【题型】解答题　【知识点】解析几何　【难度】easy
已知 $\triangle ABC$ 的顶点 $A(2,0)$，$B(0,4)$，且重心 $G$ 的坐标为 $\left(-\dfrac{2}{3},\dfrac{4}{3}\right)$。
(1) 求 $\triangle ABC$ 的面积；
(2) 数学家欧拉在 1765 年提出定理：三角形的外心、重心、垂心依次位于同一直线上，这条直线被后人称之为三角形的欧拉线。求 $\triangle ABC$ 的欧拉线的一般式方程。
【解答】
【详解】
(1) 设 $C(x,y)$，则由重心 $G$ 的坐标为 $\left(-\dfrac{2}{3},\dfrac{4}{3}\right)$，有
\[
\begin{cases}
\dfrac{1}{3}(2+0+x) = -\dfrac{2}{3} \\
\dfrac{1}{3}(0+4+y) = \dfrac{4}{3}
\end{cases},
\]
解得 $x=-4,y=0$，即 $C(-4,0)$。
故 $\triangle ABC$ 是以 $AC$ 为底，$BO$ 为高的三角形，面积
\[
S_{\triangle ABC} = \dfrac{1}{2} \times [2-(-4)] \times 4 = 12.
\]

---
(2) 设 $\triangle ABC$ 的外心 $P(x,y)$，则由外心性质可得 $P$ 在 $AC$ 的中垂线 $x=-1$ 上，即 $P(-1,y)$。
由 $|PC| = \sqrt{[-1-(-4)]^2 + y^2}$，$|PB| = \sqrt{(-1)^2 + (y-4)^2}$，$|PC|=|PB|$，
则 $9 + y^2 = 1 + (y-4)^2$，即 $9 + y^2 = 1 + y^2 - 8y + 16$，解得 $y=1$，即 $P(-1,1)$。
又 $G\left(-\dfrac{2}{3},\dfrac{4}{3}\right)$，故欧拉线的斜率为
\[
k_{GP} = \dfrac{1 - \dfrac{4}{3}}{-1 - \left(-\dfrac{2}{3}\right)} = \dfrac{-\dfrac{1}{3}}{-\dfrac{1}{3}} = 1,
\]
故 $\triangle ABC$ 的欧拉线的方程为 $y-1 = x-(-1)$，即 $x-y+2=0$。

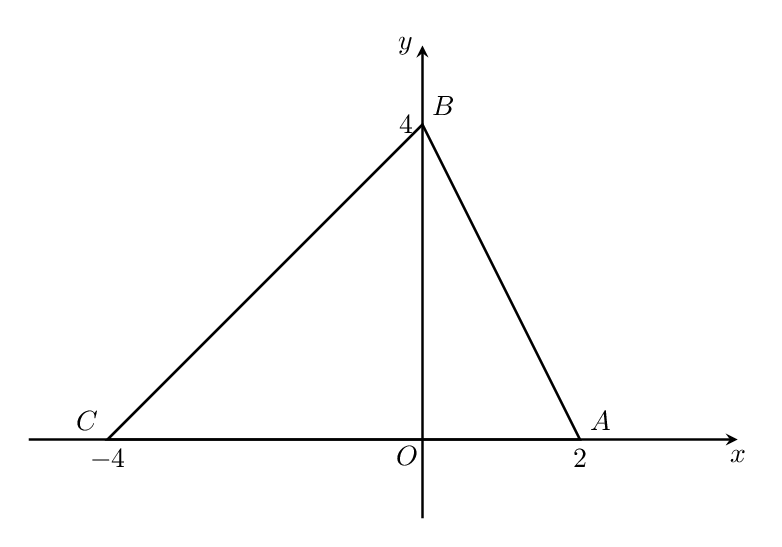
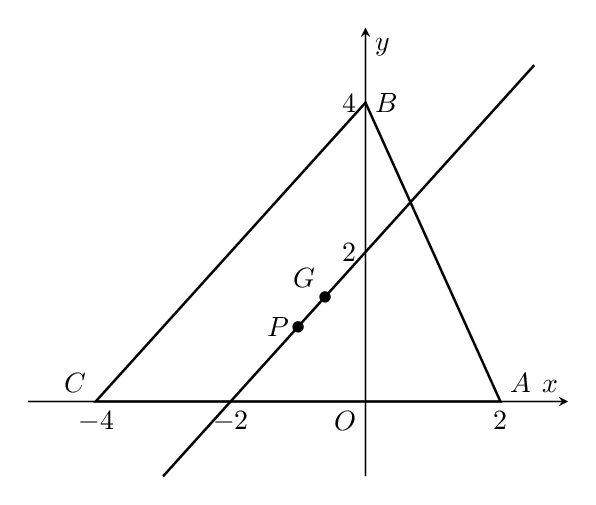